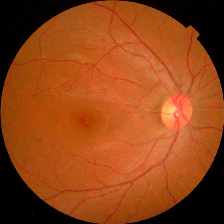
Diabetic retinopathy grade: No DR